Field crop: tomato
Growth stage: 1
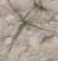
Species: cyperus